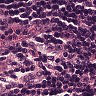
Metastatic tissue present: no